Question: i am trying to create a pop out box to search for a certain value on the 2nd column, as i am still new to vba coding, i could only do this much through googling.
What i'm trying to do was (all these were to be done in macro), to find a certain value, and then when the program found the certain value, it will copy the entire row where the value was and paste it into a new sheet in excel ( with the same header )
this is the code that i have so far.
'''
Sub macrotest()
x = 2
Do While Cells(x, 1) <> ""
If Cells(x, 2) = "TEST" Then
Worksheets("Sheet1").Rows(x).Copy
Worksheets("Sheet2").Activate
erow = Sheet2.Cells(Rows.Count, 1).End(xlUp).Offset(1, 0).Row
ActiveSheet.Paste Destination:=Worksheets("Sheet2").Rows(erow)
End If
Worksheets("Sheet1").Activate
x = x + 1
Loop
End Sub
'''

as you can see from above, i'm trying to copy the circled row into a new sheet.
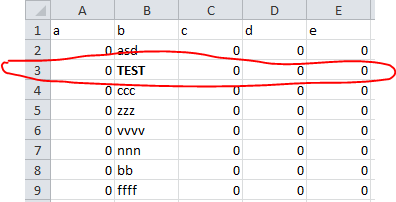
Answer: Like I mentioned in the comments above, you can use 'Autofilter' to do it. Unlike in the code which is mentioned <URL>, you can use the 'InputBox' to get the search text
In that link 'strSearch = "Clarke, Matthew"' is hard coded. Now you can use the below code to get your own 'strSearch'
'''
Sub Sample()
Dim strSearch
strSearch = Application.InputBox("Please enter the search string")
If strSearch <> False And Len(Trim(strSearch)) <> 0 Then
Debug.Print strSearch
'
'~~> Rest of the code
'
End If
End Sub
'''